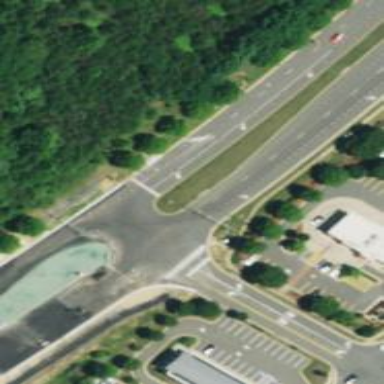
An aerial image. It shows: Zebra crossing for pedestrians.